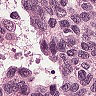
Metastatic tissue present: yes